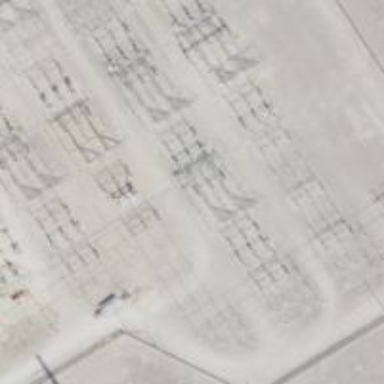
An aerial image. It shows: Power tower.